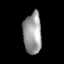
Tissue: skin
Cell type: Fibroblasts
Senescence score: 0.7321
Nuclear area (px): 739
Mean DAPI intensity: 154.8